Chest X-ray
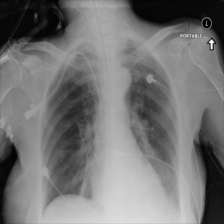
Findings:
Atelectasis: negative
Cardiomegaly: negative
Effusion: negative
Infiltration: negative
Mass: negative
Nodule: negative
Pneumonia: negative
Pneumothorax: negative
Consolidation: negative
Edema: negative
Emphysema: negative
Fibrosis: negative
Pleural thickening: negative
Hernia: negative